Question: Everytime I push my new screen with a custom ListField, the rows are not sized as the must be. I try to use invalidate but It doesn't do nothing.
I don't understand why, when I navigate with the focus or when the screen gets inactive and it turns back, the list shows in the proper way.

'''
public class AboutListField extends ListField implements ListFieldCallback {
private Vector rows;
EncodedImage _rateIcon = EncodedImage
.getEncodedImageResource("icon_rate.png");
EncodedImage _privacyIcon = EncodedImage
.getEncodedImageResource("icon_info.png");
EncodedImage _legalIcon = EncodedImage
.getEncodedImageResource("icon_ad.png");
EncodedImage _facebookIcon = EncodedImage
.getEncodedImageResource("icon_facebook.png");
EncodedImage _twitterIcon = EncodedImage
.getEncodedImageResource("icon_twitter.png");
private LabelField nameLabel;
public AboutListField() {
super(0, ListField.USE_ALL_WIDTH);
setRowHeight(60);
setCallback(this);
Font fontName = Font.getDefault().derive(Font.SERIF_STYLE, 8,
Ui.UNITS_pt);
rows = new Vector();
for (int i = 0; i < 5; i++) {
HorizontalManager row = new HorizontalManager();
switch (i) {
case 0:
row.add(new BitmapField(_rateIcon.getBitmap()));
nameLabel = new CustomLabelField("Valorar app", NON_FOCUSABLE,
Color.WHITE);
nameLabel.setFont(fontName);
row.add(nameLabel);
break;
case 1:
row.add(new BitmapField(_privacyIcon.getBitmap()));
nameLabel = new CustomLabelField("Politica de privacidad",
NON_FOCUSABLE, Color.WHITE);
nameLabel.setFont(fontName);
row.add(nameLabel);
break;
case 2:
row.add(new BitmapField(_legalIcon.getBitmap()));
nameLabel = new CustomLabelField("Aviso Legal", NON_FOCUSABLE,
Color.WHITE);
nameLabel.setFont(fontName);
row.add(nameLabel);
break;
case 3:
row.add(new BitmapField(_facebookIcon.getBitmap()));
nameLabel = new CustomLabelField("Siguenos en Facebook",
NON_FOCUSABLE, Color.WHITE);
nameLabel.setFont(fontName);
row.add(nameLabel);
break;
case 4:
row.add(new BitmapField(_twitterIcon.getBitmap()));
nameLabel = new CustomLabelField("Siguenos en Twitter",
NON_FOCUSABLE, Color.WHITE);
nameLabel.setFont(fontName);
row.add(nameLabel);
break;
default:
break;
}
rows.addElement(row);
}
setSize(rows.size());
}
protected void drawFocus(Graphics graphics, boolean on) {
XYRect focusRect = new XYRect();
getFocusRect(focusRect);
boolean oldDrawStyleFocus = graphics
.isDrawingStyleSet(Graphics.DRAWSTYLE_FOCUS);
try {
if (on) {
// set the style so the fields in the row will update its color
// accordingly
graphics.setDrawingStyle(Graphics.DRAWSTYLE_FOCUS, true);
int oldColour = graphics.getColor();
try {
graphics.setColor(Constants.Colors.ORANGE_SELECTED);
graphics.fillRect(focusRect.x, focusRect.y,
focusRect.width, focusRect.height);
} finally {
graphics.setColor(oldColour);
}
// to draw the row again
drawListRow(this, graphics, getSelectedIndex(), focusRect.y,
focusRect.width);
}
} finally {
graphics.setDrawingStyle(Graphics.DRAWSTYLE_FOCUS,
oldDrawStyleFocus);
}
}
public void drawListRow(ListField listField, Graphics graphics, int index,
int y, int width) {
AboutListField aboutList = (AboutListField) listField;
HorizontalManager rowManager = (HorizontalManager) aboutList.rows
.elementAt(index);
rowManager.drawRow(graphics, 0, y, width, getRowHeight());
}
public Object get(ListField listField, int index) {
// TODO Auto-generated method stub
return null;
}
public int getPreferredWidth(ListField listField) {
// TODO Auto-generated method stub
return 0;
}
public int indexOfList(ListField listField, String prefix, int start) {
// TODO Auto-generated method stub
return 0;
}
public boolean navigationClick(int status, int time) {
switch (this.getSelectedIndex()) {
case 0:
//Valorar App
this.setSelectedIndex(0);
break;
case 1:
// Politica de privacidad
InfosScreen policyScreen = new InfosScreen(InfosScreen.TYPE_PRIVACY);
UiApplication.getUiApplication().pushScreen(policyScreen);
this.setSelectedIndex(1);
break;
case 2:
// Aviso Legal
InfosScreen legalScreen = new InfosScreen(InfosScreen.TYPE_LEGAL);
UiApplication.getUiApplication().pushScreen(legalScreen);
this.setSelectedIndex(2);
break;
case 3:
// Facebook
this.setSelectedIndex(3);
break;
case 4:
// Twitter
this.setSelectedIndex(4);
break;
default:
break;
}
return super.navigationClick(status, time);
}
public class HorizontalManager extends Manager {
public HorizontalManager() {
super(0);
}
public void drawRow(Graphics g, int x, int y, int width, int height) {
// Arrange the cell fields within this row manager.
layout(width, height);
// Place this row manager within its enclosing list.
setPosition(x, y);
// Apply a translating/clipping transformation to the graphics
// context so that this row paints in the right area.
g.pushRegion(getExtent());
// Paint this manager's controlled fields.
subpaint(g);
g.setColor(0x00CACACA);
g.drawLine(0, 0, getPreferredWidth(), 0);
// Restore the graphics context.
g.popContext();
}
protected void sublayout(int width, int height) {
// set the size and position of each field.
int fontHeight = Font.getDefault().getHeight();
int preferredWidth = getPreferredWidth();
// start with the Bitmap Field of the Radio icon
Field field = getField(0);
layoutChild(field, _rateIcon.getWidth(), getRowHeight());
setPositionChild(field, 20,
(getHeight() / 2 - _rateIcon.getHeight() / 2));
// set the radio name label field
field = getField(1);
layoutChild(field, preferredWidth - 16, getRowHeight());
setPositionChild(field, _rateIcon.getWidth() + 40,
(getHeight() / 2 - fontHeight / 2));
setExtent(preferredWidth, getPreferredHeight());
}
// The preferred width of a row is defined by the list renderer.
public int getPreferredWidth() {
return Display.getWidth();
}
// The preferred height of a row is the "row height" as defined in the
// enclosing list.
public int getPreferredHeight() {
return getRowHeight();
}
}
}
'''
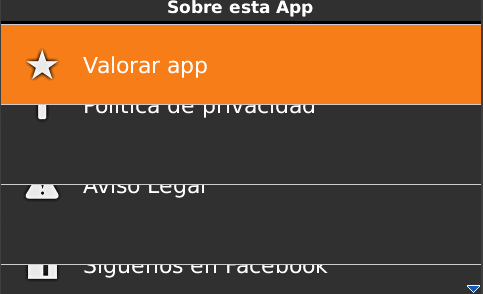
Answer: I have run into something similar when loading a web bitmap into a list row. Invalidating the row only doesn't seem to work, one has to invalidate the row's parent 'ListField'. So to do this I construct my list row managers with a handle to the parent list.
How are you setting the row's height? When I call my 'CustomListField''s set method, I call 'super.setRowHeight(CUSTOM_ROW_HEIGHT)'. That could also solve the problem.